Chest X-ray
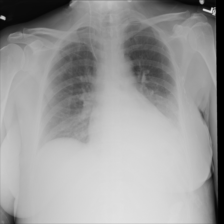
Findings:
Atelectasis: positive
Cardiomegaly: negative
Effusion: positive
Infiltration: positive
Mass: negative
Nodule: positive
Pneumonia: negative
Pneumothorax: negative
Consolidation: negative
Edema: negative
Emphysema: negative
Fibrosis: negative
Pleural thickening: negative
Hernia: negative